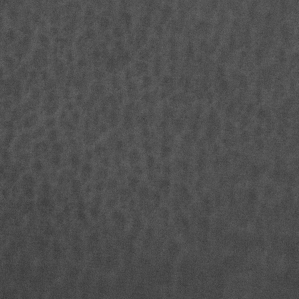
Label: non_frost